Sex: F
Age: 72
Scanner: Avanto
Primary tumour origin: Ca Mammae
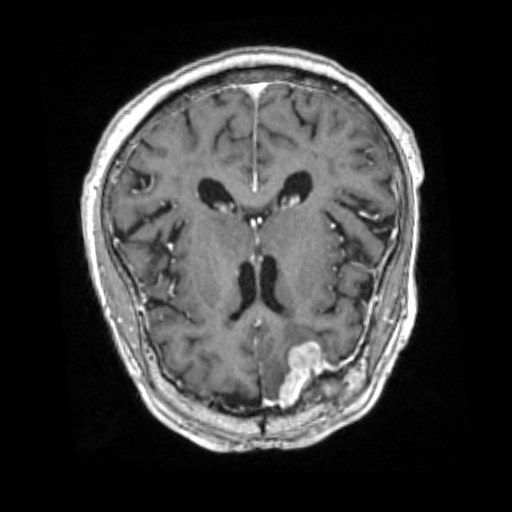
Segmented lesion volume (cc): 11.855
Number of lesion components: 4